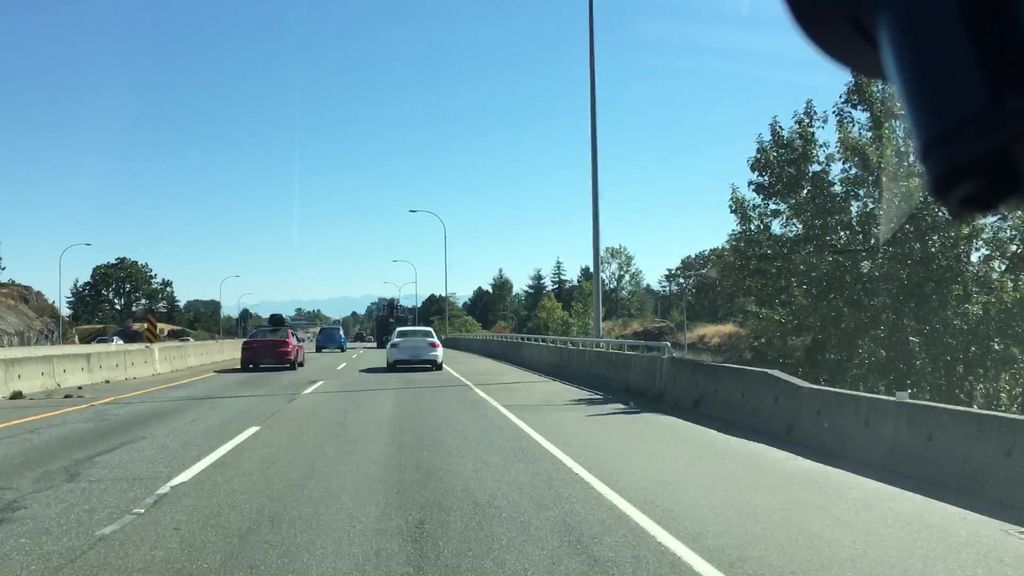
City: victoria